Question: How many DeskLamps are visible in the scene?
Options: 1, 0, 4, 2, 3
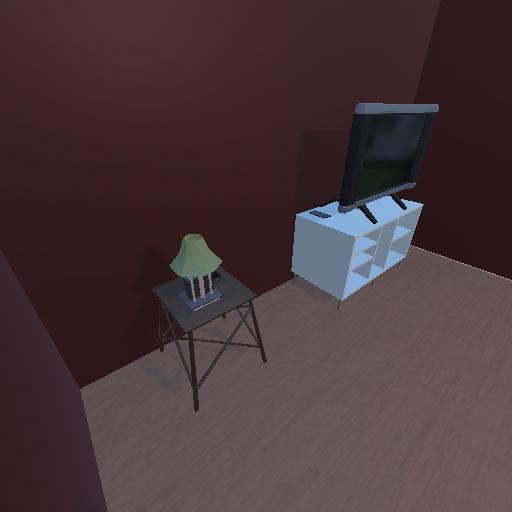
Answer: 1